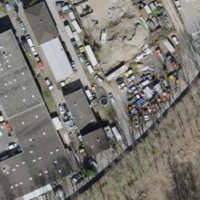
EUNIS habitat code: 54
Species observed at this site:
Chelidonium majus